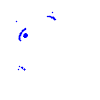
Particle: pion